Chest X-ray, AP view. Patient: 27 years old, sex M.
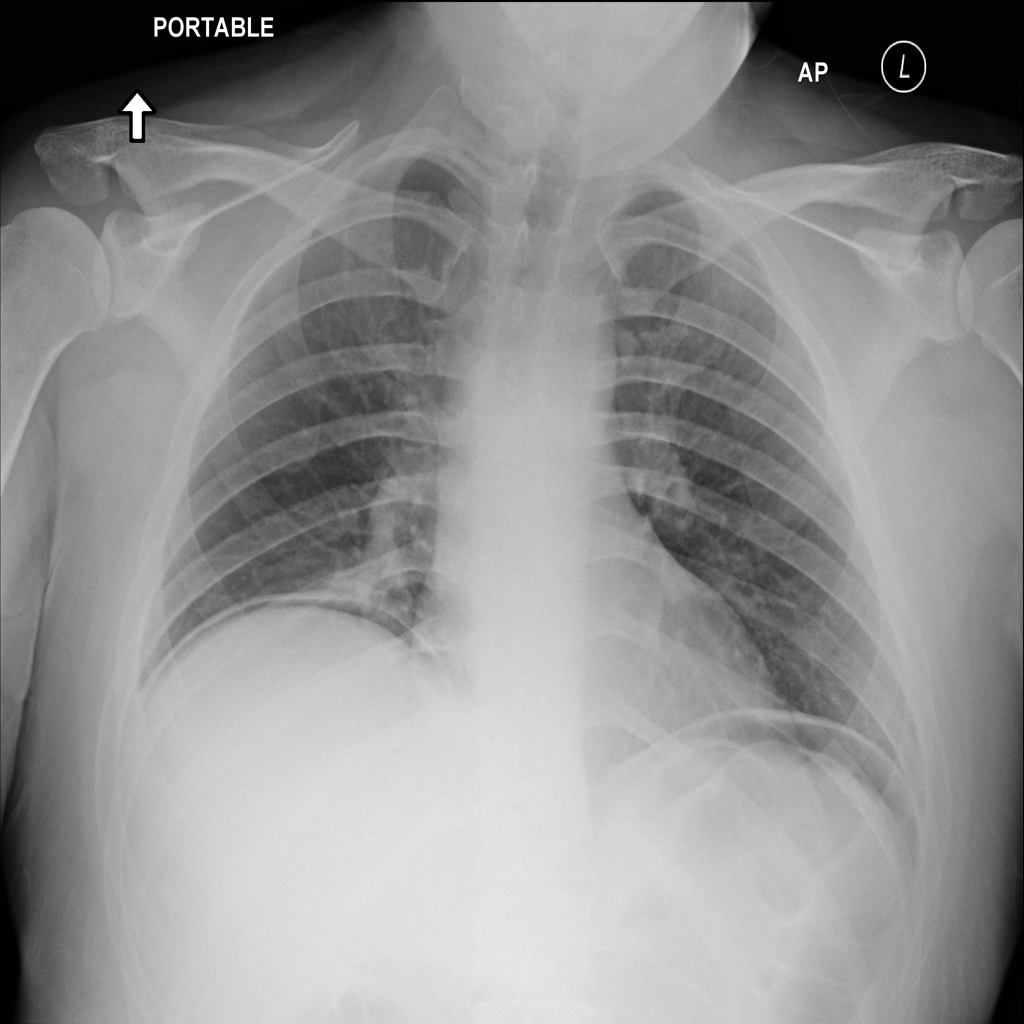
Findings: No Finding